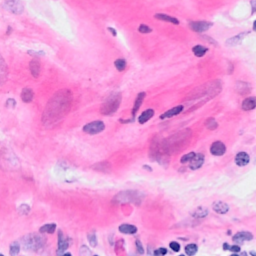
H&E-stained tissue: Breast